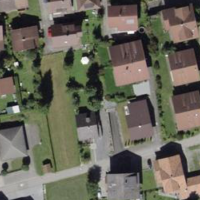
EUNIS habitat code: 55
Species observed at this site:
Euphorbia cyparissias
Bistorta vivipara